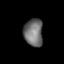
Tissue: lung
Cell type: Epithelial cells
Senescence score: 0.5712
Nuclear area (px): 515
Mean DAPI intensity: 110.662